Question: I have four wheels which spin with the numbers 0-9:

I want to be able to input words into each of the wheels from four different arrays so each wheel would have its own specific array of words.
The code is posted below and would be very helpful if someone could take a look and edit the code to correct it.
'''
public class PasswActivity extends Activity {
@Override
public void onCreate(Bundle savedInstanceState) {
super.onCreate(savedInstanceState);
setContentView(R.layout.passw_layout);
initWheel(R.id.passw_1);
initWheel(R.id.passw_2);
initWheel(R.id.passw_3);
initWheel(R.id.passw_4);
Button mix = (Button)findViewById(R.id.btn_mix);
mix.setOnClickListener(new OnClickListener() {
public void onClick(View v) {
mixWheel(R.id.passw_1);
mixWheel(R.id.passw_2);
mixWheel(R.id.passw_3);
mixWheel(R.id.passw_4);
}
});
}
// Wheel scrolled flag
private boolean wheelScrolled = false;
// Wheel scrolled listener
OnWheelScrollListener scrolledListener = new OnWheelScrollListener() {
public void onScrollingStarted(WheelView wheel) {
wheelScrolled = true;
}
public void onScrollingFinished(WheelView wheel) {
wheelScrolled = false;
}
};
// Wheel changed listener
private OnWheelChangedListener changedListener = new OnWheelChangedListener() {
public void onChanged(WheelView wheel, int oldValue, int newValue) {
if (!wheelScrolled) {
}
}
};
/**
* Initializes wheel
* @param id the wheel widget Id
*/
private void initWheel(int id) {
WheelView wheel = getWheel(id);
wheel.setViewAdapter(new NumericWheelAdapter(this, 0, 9));
wheel.setCurrentItem((int)(Math.random() * 10));
wheel.addChangingListener(changedListener);
wheel.addScrollingListener(scrolledListener);
wheel.setCyclic(true);
wheel.setInterpolator(new AnticipateOvershootInterpolator());
}
/**
* Returns wheel by Id
* @param id the wheel Id
* @return the wheel with passed Id
*/
private WheelView getWheel(int id) {
return (WheelView) findViewById(id);
}
/**
* Tests entered PIN
* @param v1
* @param v2
* @param v3
* @param v4
* @return true
*/
private boolean testPin(int v1, int v2, int v3, int v4) {
return testWheelValue(R.id.passw_1, v1) && testWheelValue(R.id.passw_2, v2) &&
testWheelValue(R.id.passw_3, v3) && testWheelValue(R.id.passw_4, v4);
}
/**
* Tests wheel value
* @param id the wheel Id
* @param value the value to test
* @return true if wheel value is equal to passed value
*/
private boolean testWheelValue(int id, int value) {
return getWheel(id).getCurrentItem() == value;
}
/**
* Mixes wheel
* @param id the wheel id
*/
private void mixWheel(int id) {
WheelView wheel = getWheel(id);
wheel.scroll(-25 + (int)(Math.random() * 50), 2000);
}
}
'''
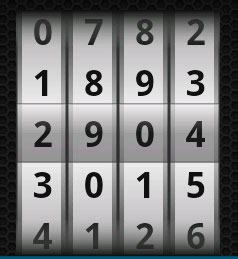
Answer: In Android Picker widget from <URL>
Then I have imported a new Android project - from source in my Eclipse IDE.
After that I changed:
in :
'''
@Override
protected void onListItemClick(ListView l, View v, int position, long id) {
//Since another activity is being called in this way,
//I am sending a list with every intent, but this can be changed
Map map = (Map) l.getItemAtPosition(position);
ArrayList<String> list = new ArrayList<String>();
list.add("One");
list.add("Two");
Intent intent = (Intent) map.get("intent");
intent.putStringArrayListExtra("list", list);
startActivity(intent);
}
'''
In :
'''
@Override
public void onCreate(Bundle savedInstanceState) {
super.onCreate(savedInstanceState);
setContentView(R.layout.cities_layout);
String[] arrayString = null;
ArrayList<String> list = new ArrayList<String>();
list = getIntent().getExtras().getStringArrayList("list");
if (list != null) {
arrayString = new String[list.size()];
if (!list.isEmpty()) {
for (int i = 0; i < list.size(); i++)
arrayString[i] = list.get(i);
} else
System.out.println("list is empty");
} else
System.out.println("list is null");
final WheelView country = (WheelView) findViewById(R.id.country);
country.setVisibleItems(3);
country.setViewAdapter(new CountryAdapter(this));
final String cities[][] = new String[][] {
new String[] { "New York", "Washington", "Chicago", "Atlanta",
"Orlando" },
new String[] { "Ottawa", "Vancouver", "Toronto", "Windsor",
"Montreal" },
new String[] { "Kiev", "Dnipro", "Lviv", "Kharkiv" },
arrayString, };
.....
'''
And then I get such a picture:

P.S. I have used source code, not one